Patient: sex M, age 68
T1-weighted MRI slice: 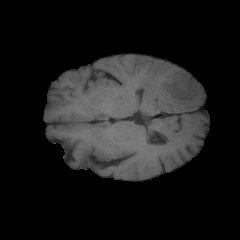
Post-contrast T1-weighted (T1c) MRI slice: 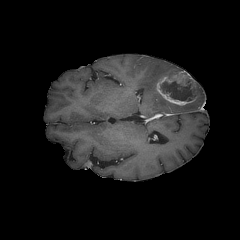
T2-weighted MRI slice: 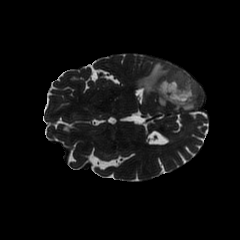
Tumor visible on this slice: yes
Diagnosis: Glioblastoma, IDH-wildtype
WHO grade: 4